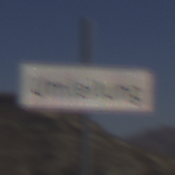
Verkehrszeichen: Umleitungsankuendigung
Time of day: Midday
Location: Outdoor (Nature)
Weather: Clear
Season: NotSpecified
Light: Natural